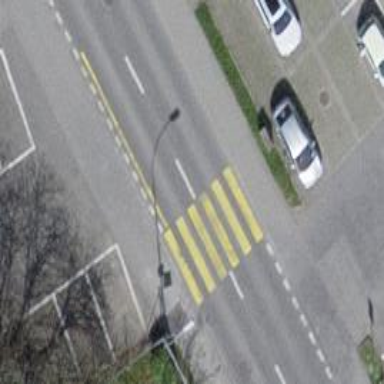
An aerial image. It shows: Zebra crossing on footway.